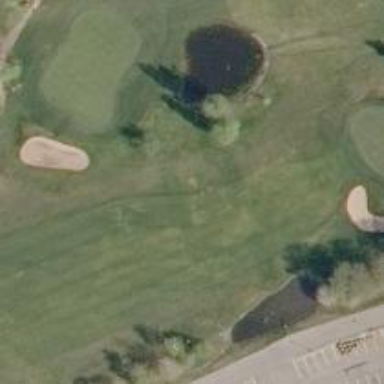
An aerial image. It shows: Golf fairway surrounded by grass.